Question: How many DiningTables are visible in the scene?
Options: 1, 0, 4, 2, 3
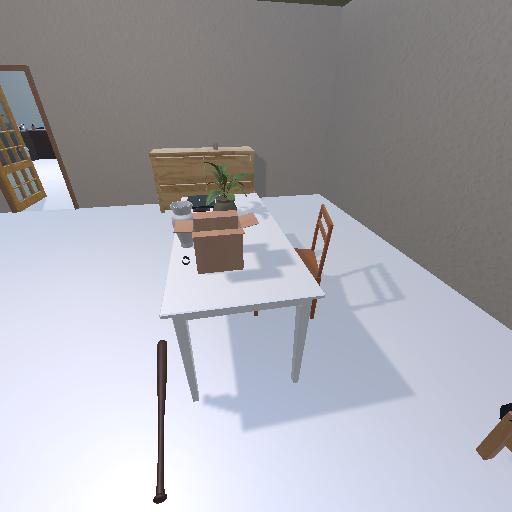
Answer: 1